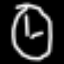
Label: clock